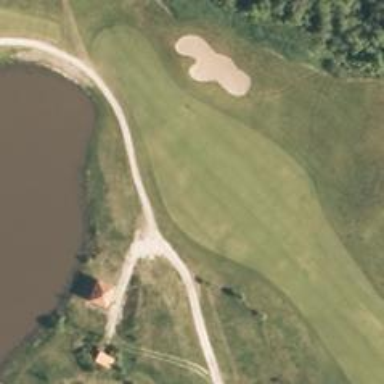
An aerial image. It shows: Pathway for golfing.